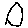
Label: hexagon